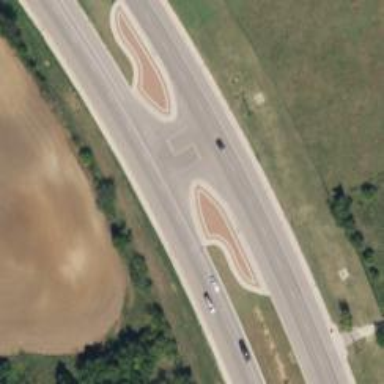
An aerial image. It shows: Asphalt road with secondary link designation.